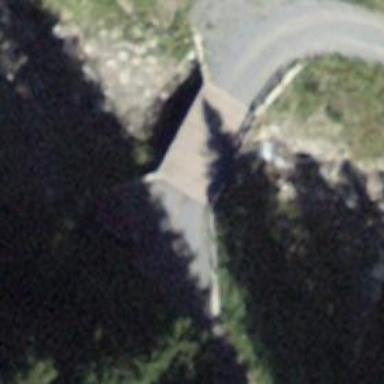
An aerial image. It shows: Track road with grade2 bridge.